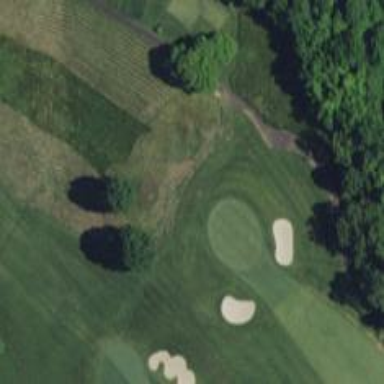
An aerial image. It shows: Golf hole.